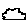
Label: cloud